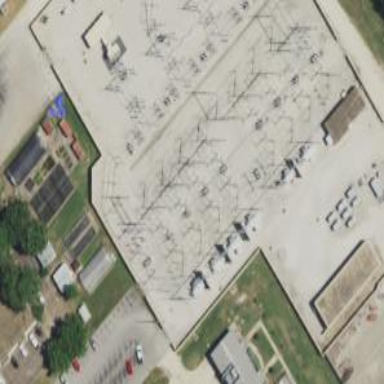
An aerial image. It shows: Switch used for power control.